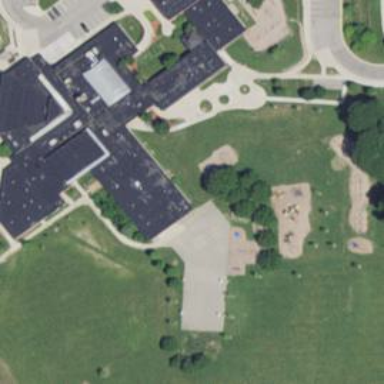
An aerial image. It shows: School building.